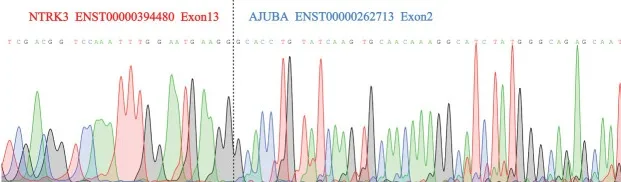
Sanger sequencing validation of NTRK3-AJUBA fusion, and ,dashed lines (black) indicate breakpoint position.
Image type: chart (chart)